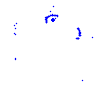
Particle: proton